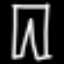
Label: pants